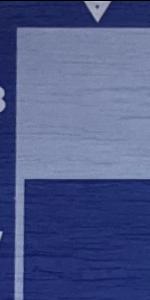
Label: Empty